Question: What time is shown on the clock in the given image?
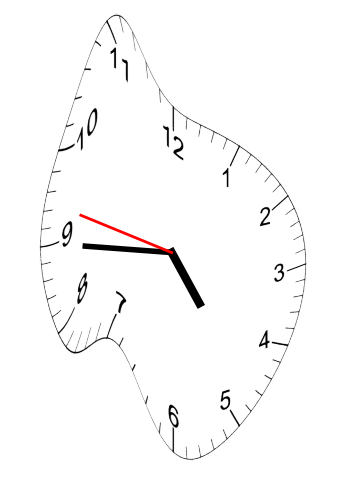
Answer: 04:44:47